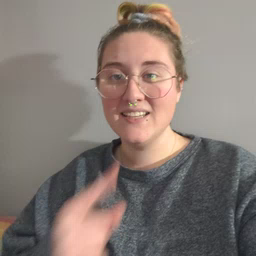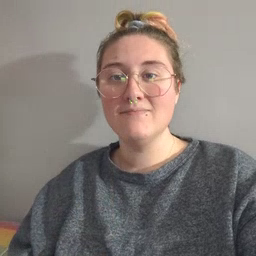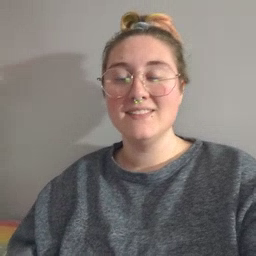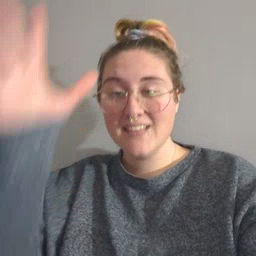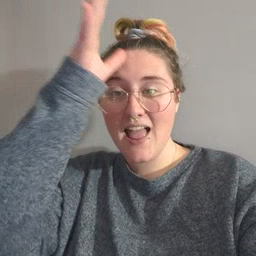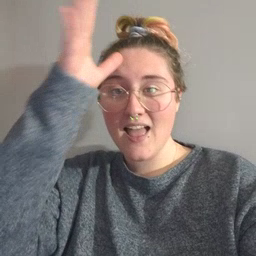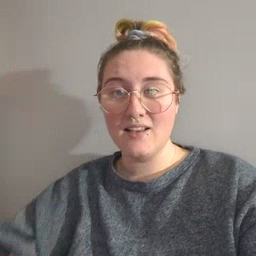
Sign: dad